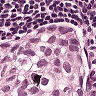
Metastatic tissue present: yes